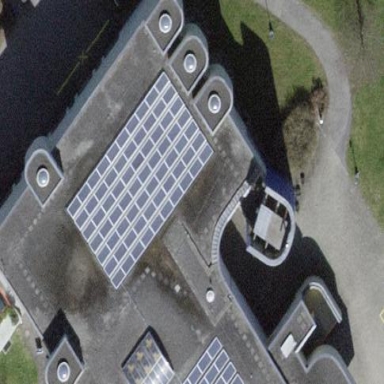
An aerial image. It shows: Solar power generator using photovoltaic panels.